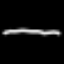
Label: line